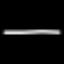
Label: line